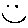
Label: smiley face